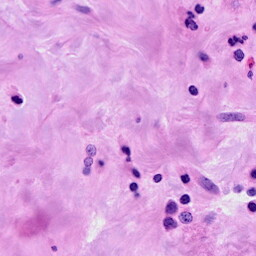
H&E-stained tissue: Breast